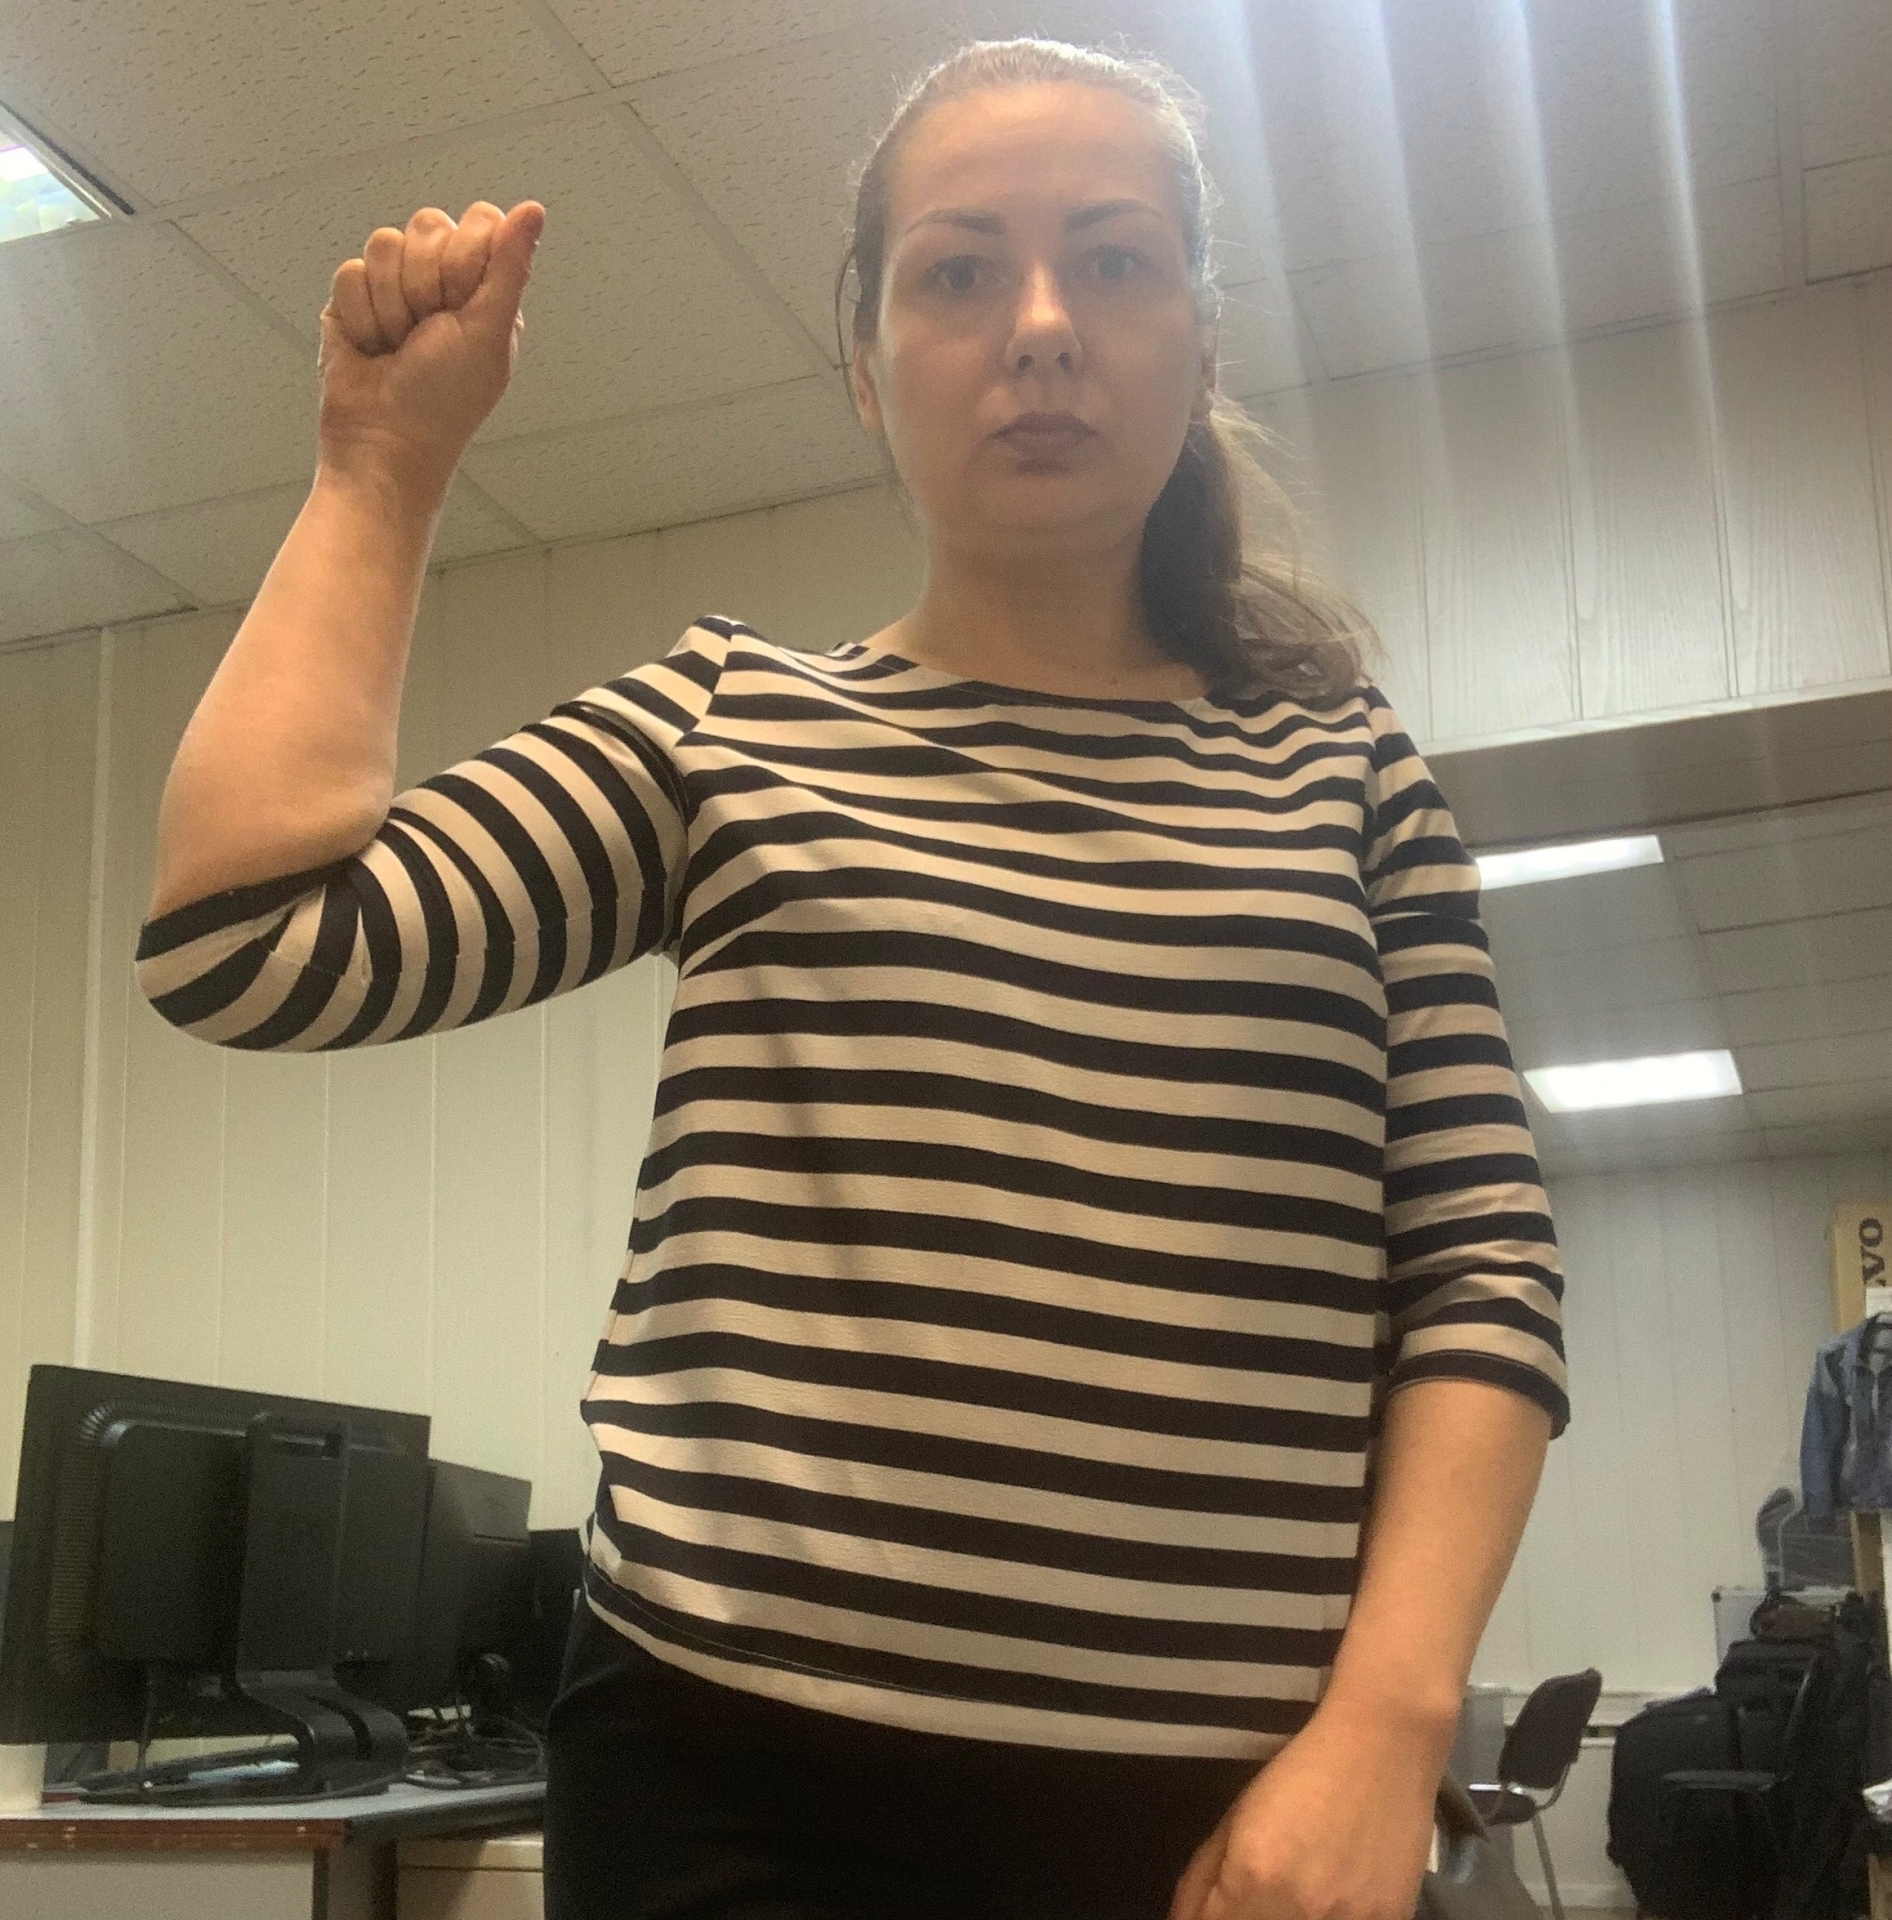
Label: noise